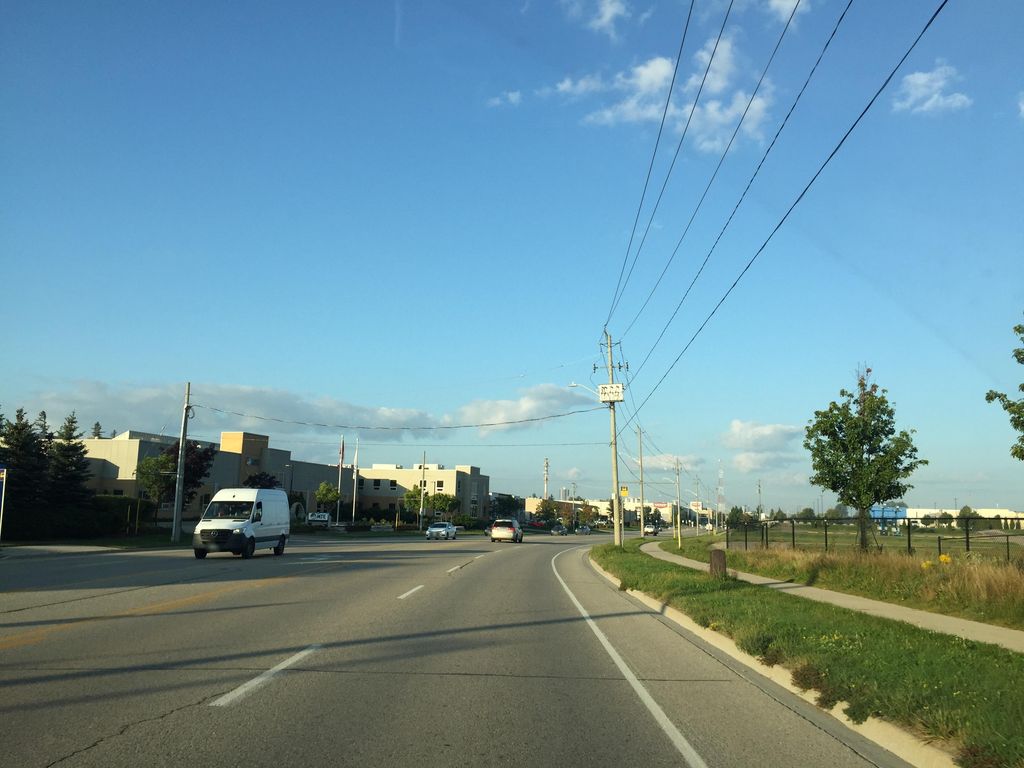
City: kitchener-waterloo